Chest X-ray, AP view. Patient: 75 years old, sex F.
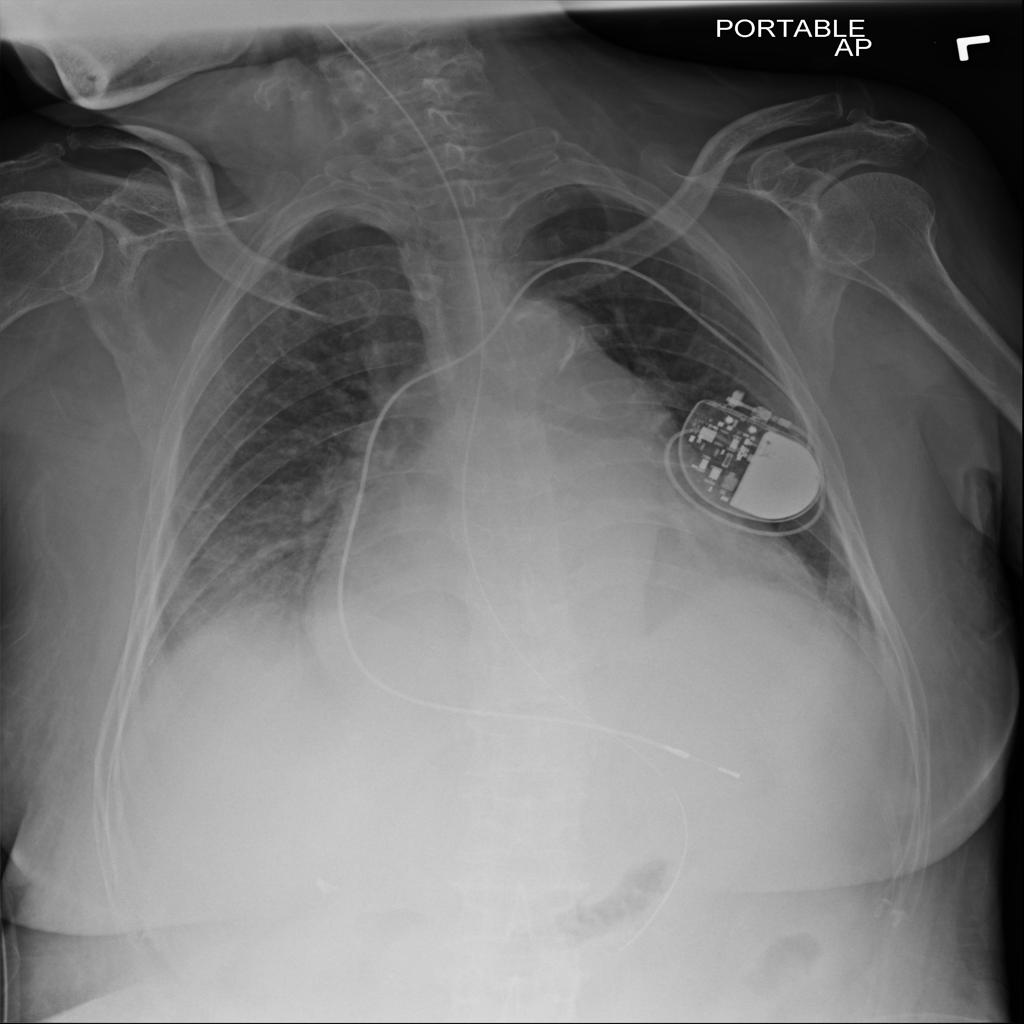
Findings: Atelectasis, Cardiomegaly, Effusion, Infiltration